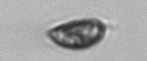
Label: Prorocentrum_triestinum